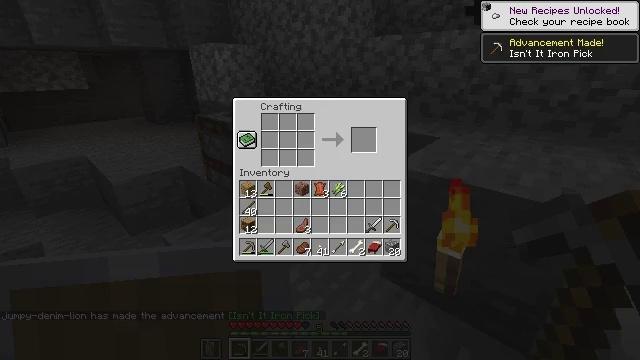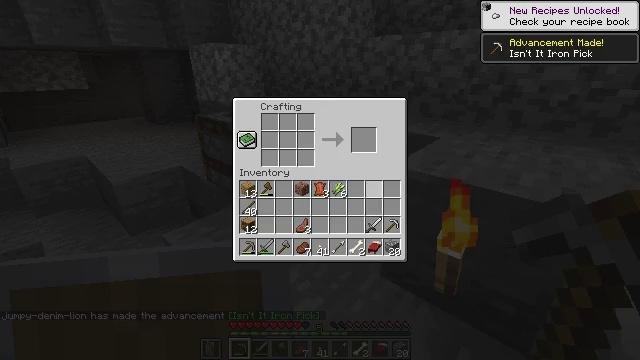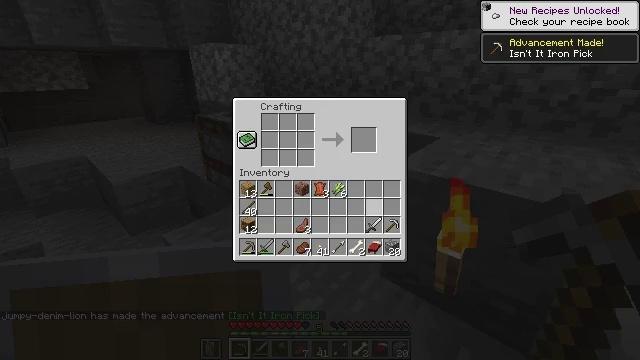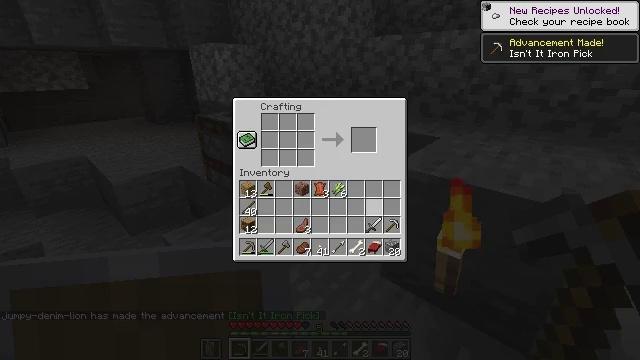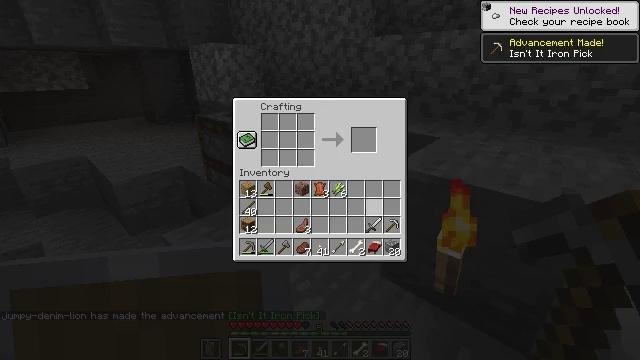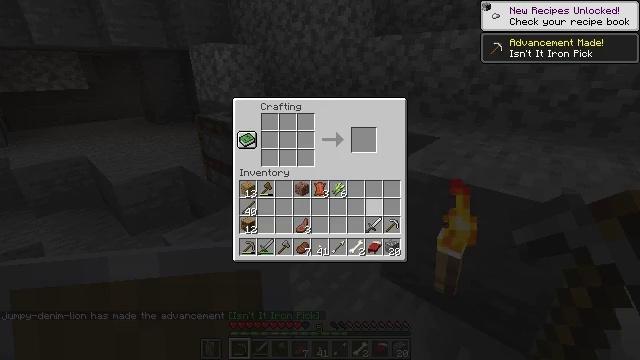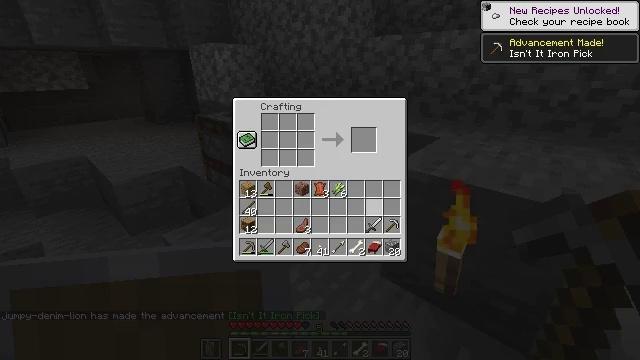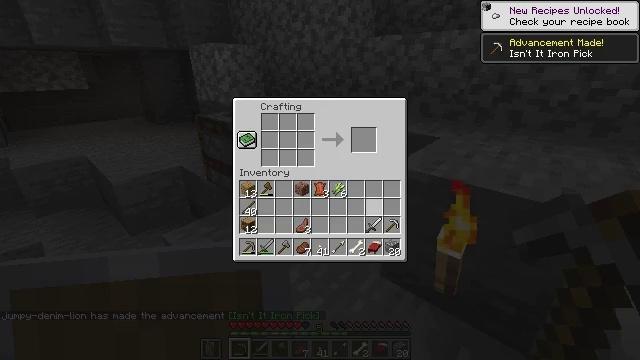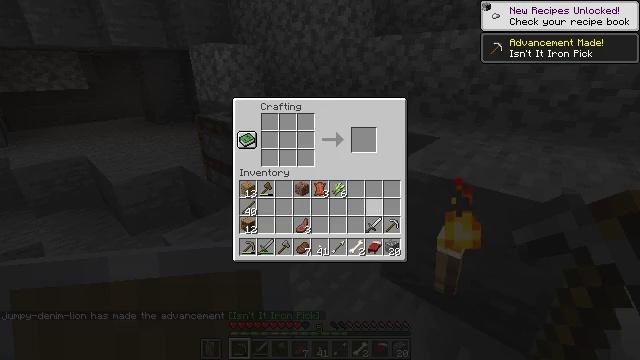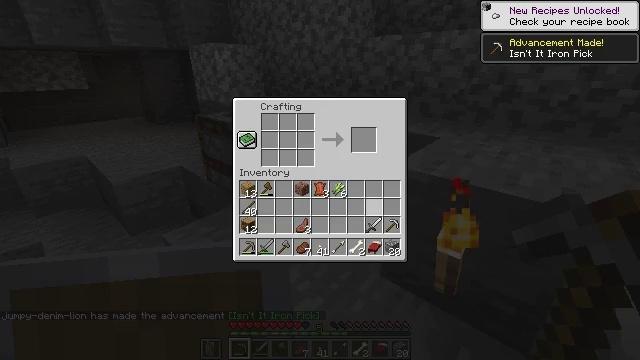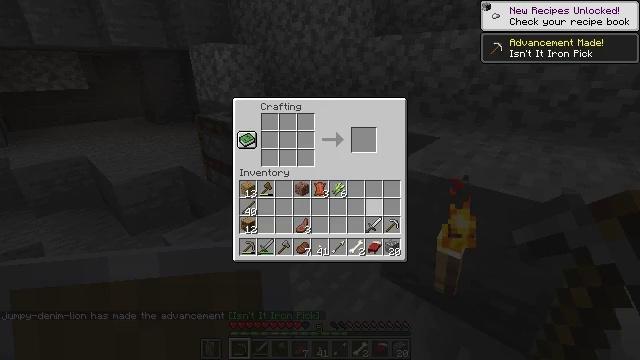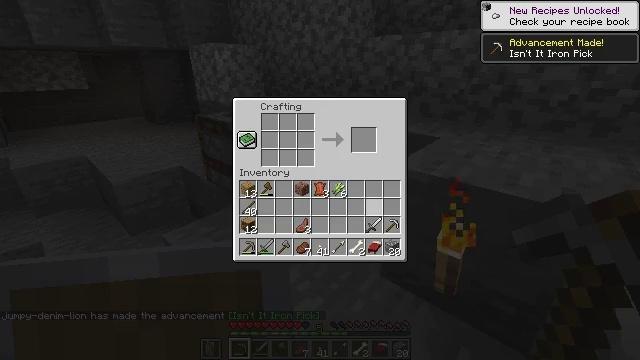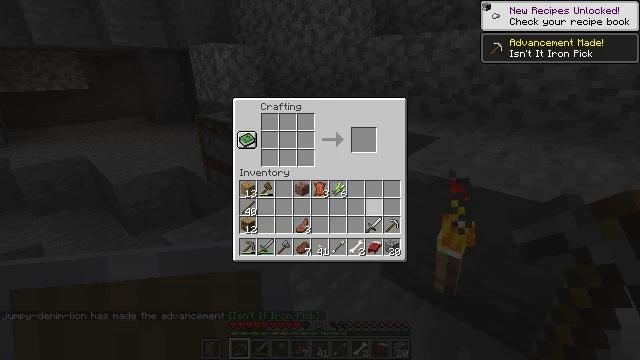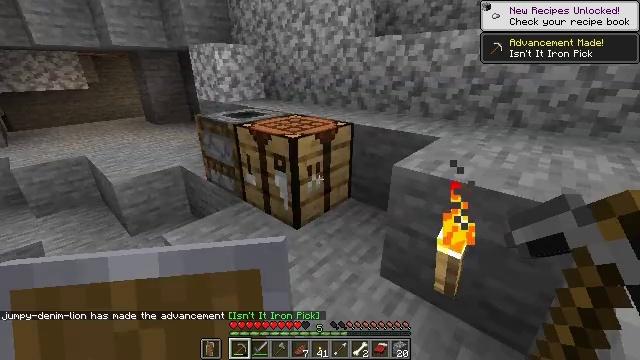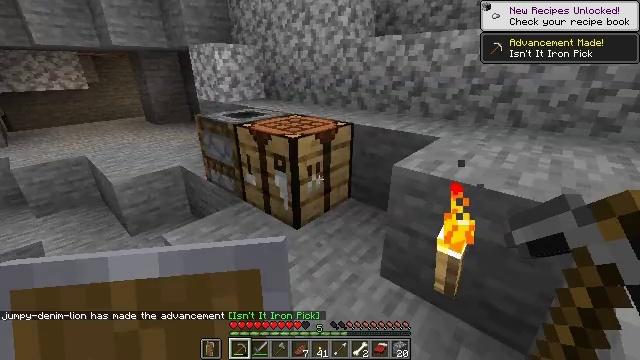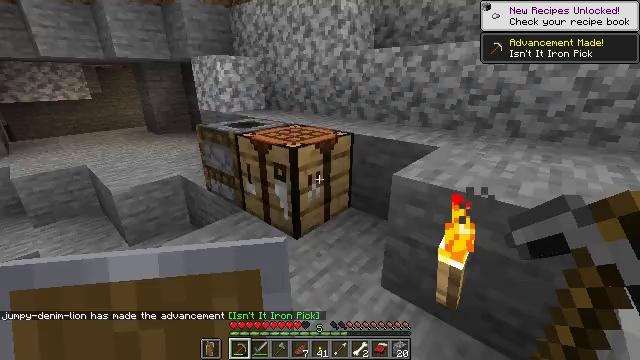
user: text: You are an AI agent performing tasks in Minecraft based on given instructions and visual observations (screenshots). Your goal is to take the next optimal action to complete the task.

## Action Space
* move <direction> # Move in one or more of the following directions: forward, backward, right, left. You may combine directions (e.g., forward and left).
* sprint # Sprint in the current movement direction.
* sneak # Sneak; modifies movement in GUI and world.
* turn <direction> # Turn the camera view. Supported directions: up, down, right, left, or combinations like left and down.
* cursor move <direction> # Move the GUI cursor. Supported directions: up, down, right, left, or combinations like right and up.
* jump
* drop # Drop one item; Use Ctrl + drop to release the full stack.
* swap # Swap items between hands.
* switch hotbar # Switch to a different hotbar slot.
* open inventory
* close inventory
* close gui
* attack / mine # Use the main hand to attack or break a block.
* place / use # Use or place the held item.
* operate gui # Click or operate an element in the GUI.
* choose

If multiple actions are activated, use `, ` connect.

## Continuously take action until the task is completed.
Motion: motion action
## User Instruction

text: Remove a stone pickaxe from the inventory.
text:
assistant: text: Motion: sneak, cursor move down, open gui
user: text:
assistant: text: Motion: sneak, cursor move down
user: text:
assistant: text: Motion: no_op
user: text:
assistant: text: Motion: no_op
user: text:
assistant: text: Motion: no_op
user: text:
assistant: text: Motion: no_op
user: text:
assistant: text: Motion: no_op
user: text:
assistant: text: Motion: no_op
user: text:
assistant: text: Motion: no_op
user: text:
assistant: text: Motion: no_op
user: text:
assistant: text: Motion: no_op
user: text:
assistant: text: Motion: no_op
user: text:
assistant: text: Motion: no_op
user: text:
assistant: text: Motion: close gui
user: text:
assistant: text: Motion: turn up
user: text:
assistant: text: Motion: turn left and up
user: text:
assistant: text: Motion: turn left and up
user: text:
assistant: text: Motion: turn left
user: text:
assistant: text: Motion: turn left
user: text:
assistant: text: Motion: turn left
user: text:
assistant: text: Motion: no_op
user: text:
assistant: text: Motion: turn left and down
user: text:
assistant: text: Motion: turn left and down
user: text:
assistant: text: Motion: turn left and down
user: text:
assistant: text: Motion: turn down
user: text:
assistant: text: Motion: turn right and down
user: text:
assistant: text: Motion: turn right and down
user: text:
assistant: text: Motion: turn right
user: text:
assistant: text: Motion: no_op
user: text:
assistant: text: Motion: turn left